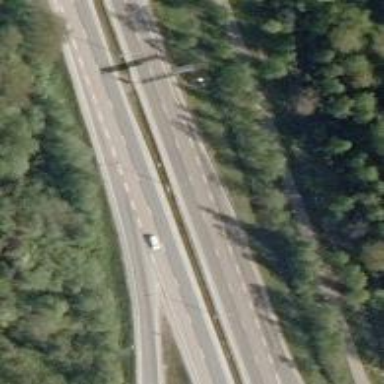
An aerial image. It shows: Asphalt road designated as trunk highway.